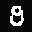
Label: 9